Question: I need a timer which counts and show progress like this:

and in the center there will be a counter which count for 2 minutes. How can I do this in jQuery?
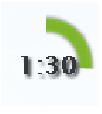
Answer: you could implement it on modern browser using canvas. I took a look at
<URL>
under "Arcs" section and I came to this solution (a fiddle is linked below)
'''
<!DOCTYPE HTML>
<html>
<head>
<title>Canvas circular timer</title>
</head>
<body>
<div>
<canvas id="timer" width="100" height="100"></canvas>
<span id="counter">20</span>
</div>
</body>
</html>
'''
'''
canvas {
-webkit-transform : rotate(-90deg);
-moz-transform : rotate(-90deg);
}
div { position: relative; z-index: 1; height: 100px; width: 100px; }
div span {
position : absolute;
z-index : 1;
top : 50%;
margin-top : -0.6em;
display : block;
width : 100%;
text-align : center;
height : 1.5em;
color : #0e0;
font : 1.5em Arial;
}
'''
'''
window.onload = function() {
var canvas = document.getElementById('timer'),
seconds = document.getElementById('counter'),
ctx = canvas.getContext('2d'),
sec = seconds.innerHTML | 0,
countdown = sec;
ctx.lineWidth = 6;
ctx.strokeStyle = "#00EE00";
var
startAngle = 0,
time = 0,
intv = setInterval(function(){
var endAngle = (Math.PI * time * 2 / sec);
ctx.arc(50, 50, 35, startAngle , endAngle, false);
startAngle = endAngle;
ctx.stroke();
seconds.innerHTML = countdown--;
if (++time > sec) { clearInterval(intv); }
}, 1000);
}
'''
You can see a jsFiddle example : <URL>
Note that the remaining seconds are not written inside canvas, but are inside a '<span>' element positioned over the canvas. This is done so - implementing a fallback logic - older browser not supporting canvas element could show at least the countdown. If you don't need this kind of optimization this fiddle use only a canvas for text and graphics: <URL>
I leave to you replacing javascript statements with jQuery constructs.